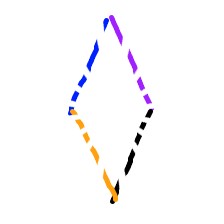
Shape: rhombus